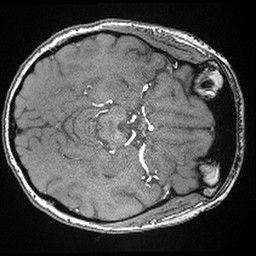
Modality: angio
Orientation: axial
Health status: ill
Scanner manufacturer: siemens
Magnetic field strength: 3 T
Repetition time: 0.021 s
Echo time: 0.00343 s